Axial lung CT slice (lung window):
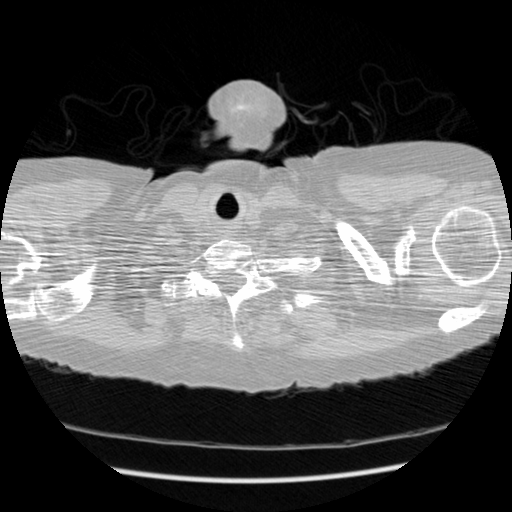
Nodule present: no